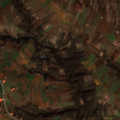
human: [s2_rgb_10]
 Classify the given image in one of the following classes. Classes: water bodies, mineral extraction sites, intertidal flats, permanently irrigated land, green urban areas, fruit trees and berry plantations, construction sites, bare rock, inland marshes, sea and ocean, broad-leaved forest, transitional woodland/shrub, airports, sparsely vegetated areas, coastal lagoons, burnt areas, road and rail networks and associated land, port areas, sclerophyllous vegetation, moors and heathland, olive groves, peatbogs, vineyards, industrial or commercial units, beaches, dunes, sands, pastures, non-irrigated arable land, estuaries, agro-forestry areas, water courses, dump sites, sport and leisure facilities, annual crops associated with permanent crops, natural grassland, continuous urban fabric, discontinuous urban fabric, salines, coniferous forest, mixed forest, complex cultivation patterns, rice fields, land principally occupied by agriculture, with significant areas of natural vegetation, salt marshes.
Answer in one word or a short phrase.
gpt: discontinuous urban fabric, complex cultivation patterns, land principally occupied by agriculture, with significant areas of natural vegetation, broad-leaved forest